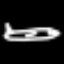
Label: airplane